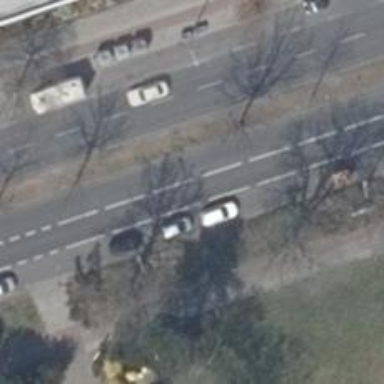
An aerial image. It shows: Secondary road with lane markings. There is cycleway on the right side that shares the lane with busway track.